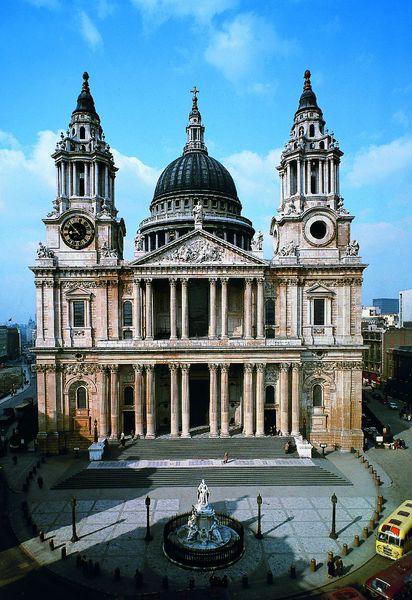
Titel: St. Paul´s Cathedral
Künstler: Christopher Wren
Standort: London, St. Paul (EU - GB)
Schlagwörter: blau, himmel, wolken, stadt, laternen, säulen, barock, kirche, klassizismus, brunnen, statue, pflaster, platz, kuppel, treppe, uhr, foto, kreuz, türme, dom, statuette, kathedrale, statuen, petersdom, renessaince, bus, runder vorhof